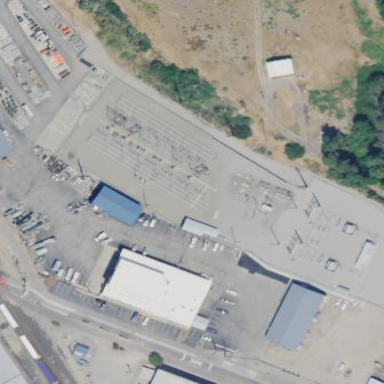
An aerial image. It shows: Fenced power substation at the transmission level.